Field crop: maize
Growth stage: 2
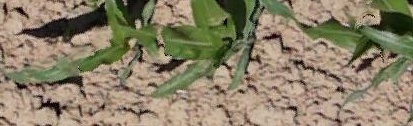
Species: maize